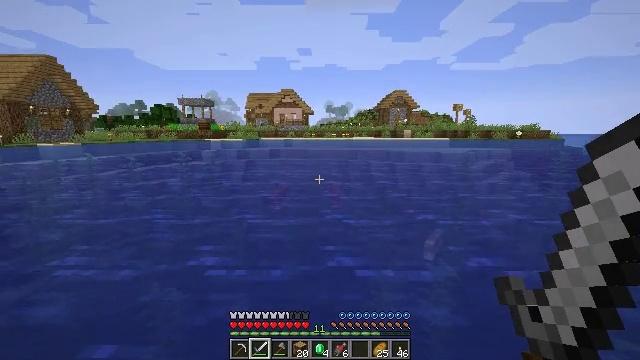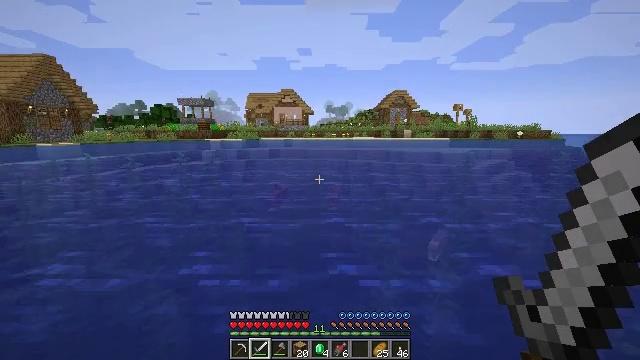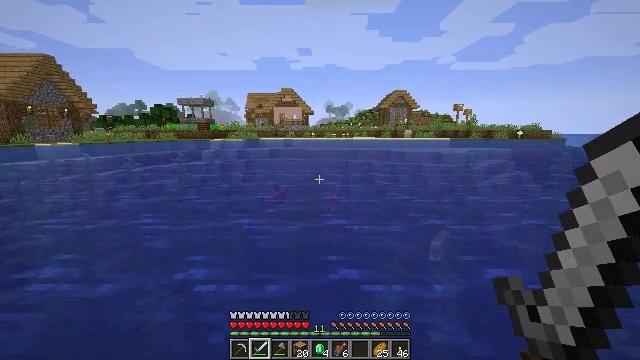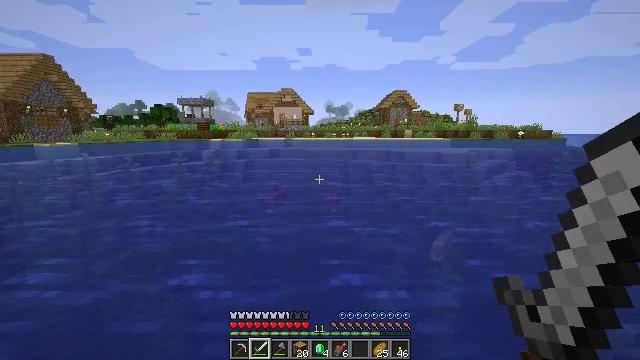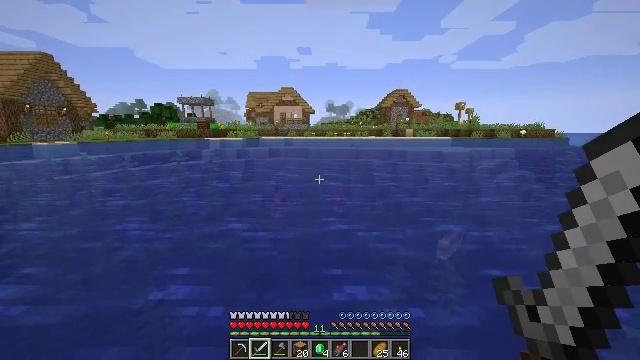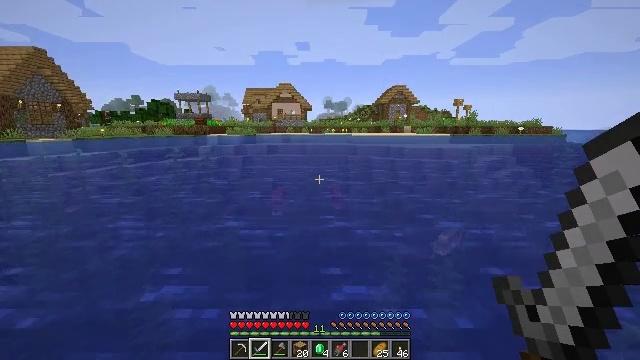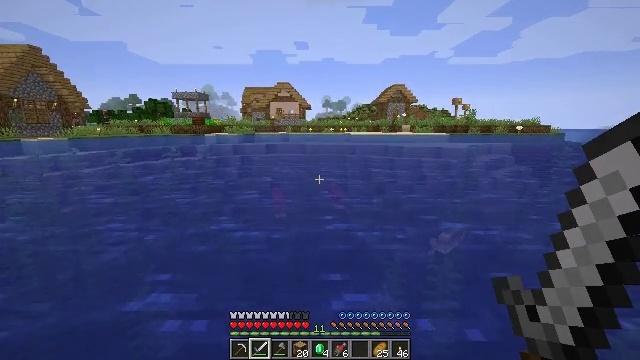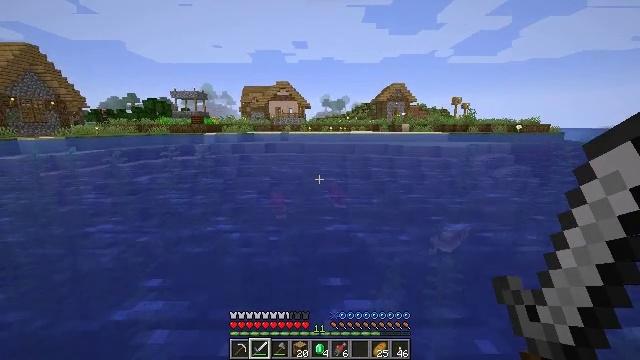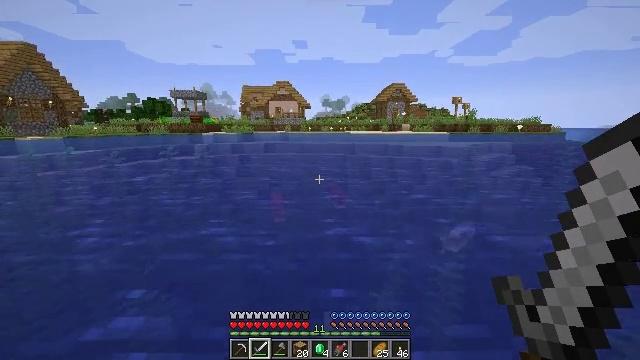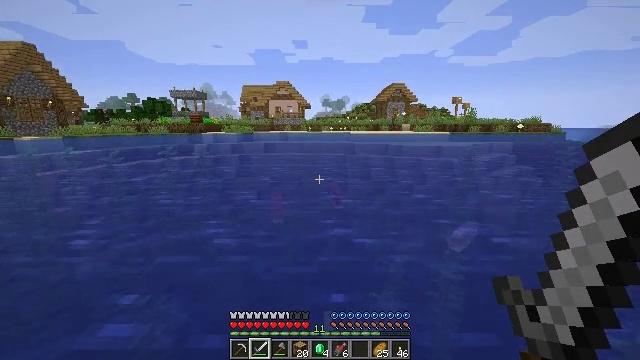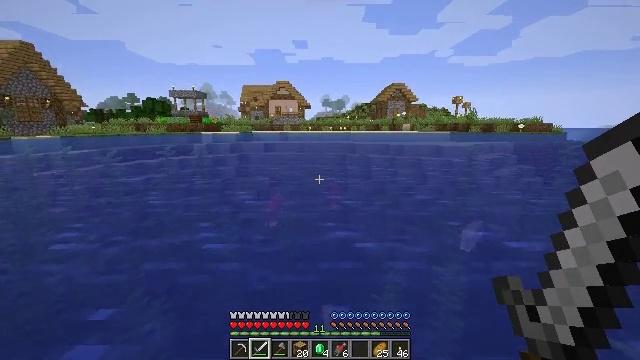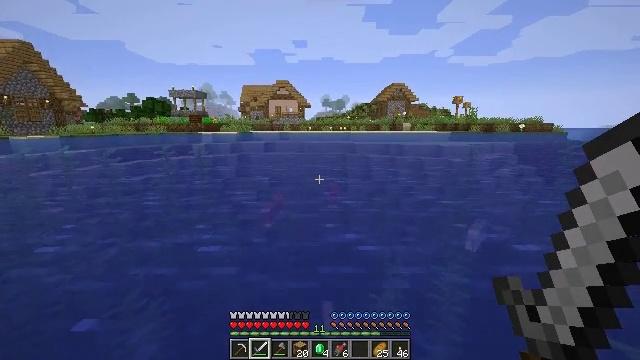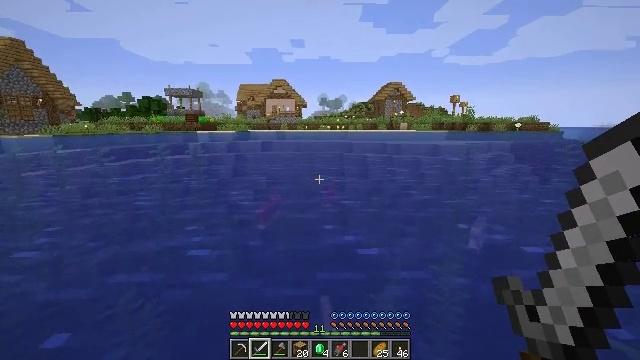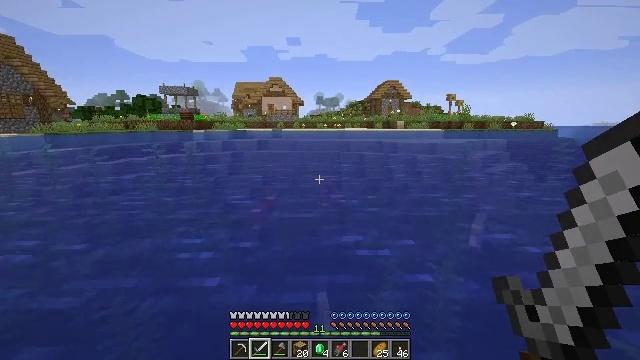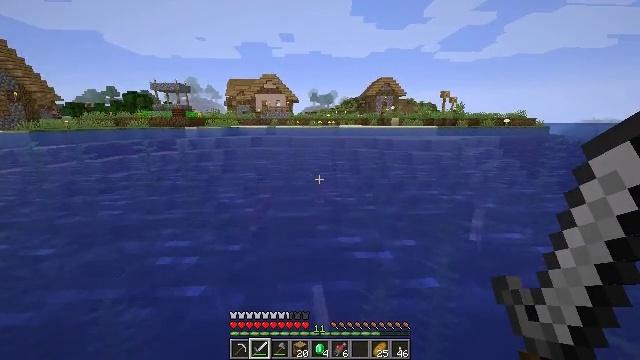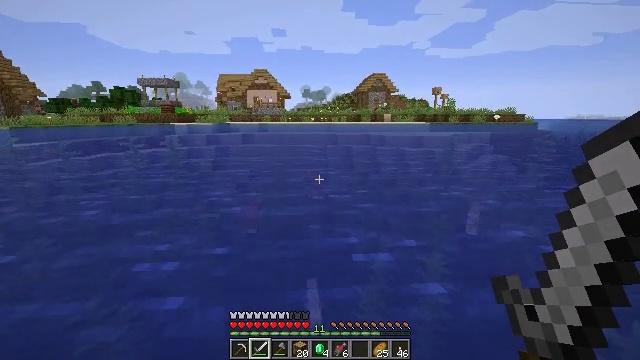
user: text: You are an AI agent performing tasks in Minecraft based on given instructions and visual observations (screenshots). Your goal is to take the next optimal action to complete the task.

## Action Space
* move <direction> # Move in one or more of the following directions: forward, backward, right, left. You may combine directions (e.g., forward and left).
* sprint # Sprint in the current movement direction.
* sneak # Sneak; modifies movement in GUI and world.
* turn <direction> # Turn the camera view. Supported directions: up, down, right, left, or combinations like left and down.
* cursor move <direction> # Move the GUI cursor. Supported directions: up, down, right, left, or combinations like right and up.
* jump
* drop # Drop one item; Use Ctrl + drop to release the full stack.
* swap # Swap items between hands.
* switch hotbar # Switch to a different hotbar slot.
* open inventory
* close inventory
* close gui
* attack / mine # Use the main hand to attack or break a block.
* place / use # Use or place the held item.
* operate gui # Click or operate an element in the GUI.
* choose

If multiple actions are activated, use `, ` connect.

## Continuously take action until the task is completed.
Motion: motion action
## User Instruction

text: Hunt a salmon.
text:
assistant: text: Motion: move forward
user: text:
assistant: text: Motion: move forward
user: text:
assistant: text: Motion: move forward
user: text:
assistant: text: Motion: move forward
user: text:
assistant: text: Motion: move forward
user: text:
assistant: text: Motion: move forward
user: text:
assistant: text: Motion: move forward
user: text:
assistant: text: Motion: move forward
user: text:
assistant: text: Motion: move forward
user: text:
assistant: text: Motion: move forward
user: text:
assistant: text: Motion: move forward
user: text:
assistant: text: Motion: move forward
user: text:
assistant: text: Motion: move forward
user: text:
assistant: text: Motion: move forward, turn right
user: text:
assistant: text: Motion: move forward, turn right
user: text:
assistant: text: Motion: move forward
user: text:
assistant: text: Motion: move forward
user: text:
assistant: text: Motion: move forward
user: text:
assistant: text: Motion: move forward
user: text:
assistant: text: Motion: move forward, sneak
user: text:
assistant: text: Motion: move forward, sneak
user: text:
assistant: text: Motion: move forward, turn left
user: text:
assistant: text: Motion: move forward, turn left
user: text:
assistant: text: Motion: move forward, turn left
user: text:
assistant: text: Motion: move forward
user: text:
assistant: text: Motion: move forward, turn left
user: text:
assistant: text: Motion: move forward, turn left and down
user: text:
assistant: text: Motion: move forward, turn left and down
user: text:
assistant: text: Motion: move forward, turn left and down
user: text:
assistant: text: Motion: move forward